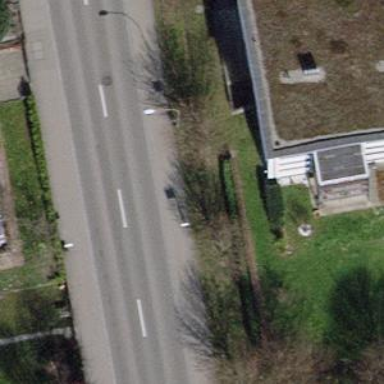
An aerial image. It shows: Bus stop with platform for public transport.